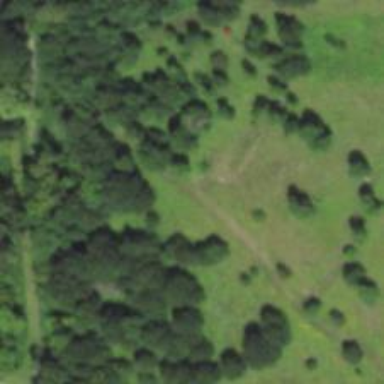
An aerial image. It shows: Archery path.